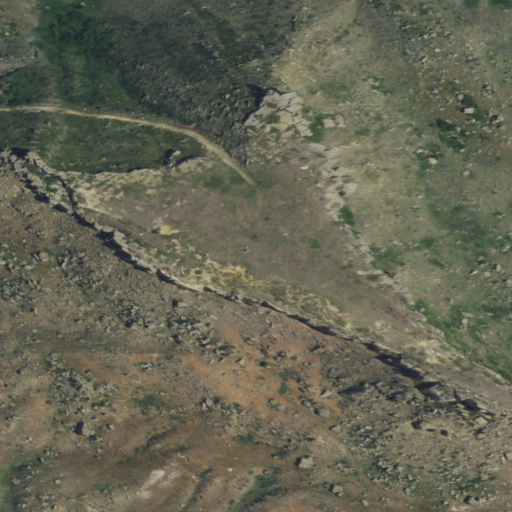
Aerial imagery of mountain in South Dakota named Juhala Hill containing shrub, grassland, and evergreen forest